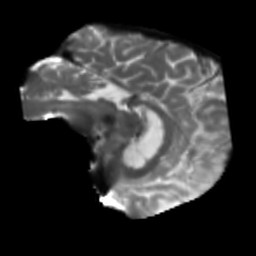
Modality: T2w
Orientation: sagittal
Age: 58
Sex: female
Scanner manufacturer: siemens
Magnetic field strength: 3 T
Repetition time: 5.25 s
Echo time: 0.08 s